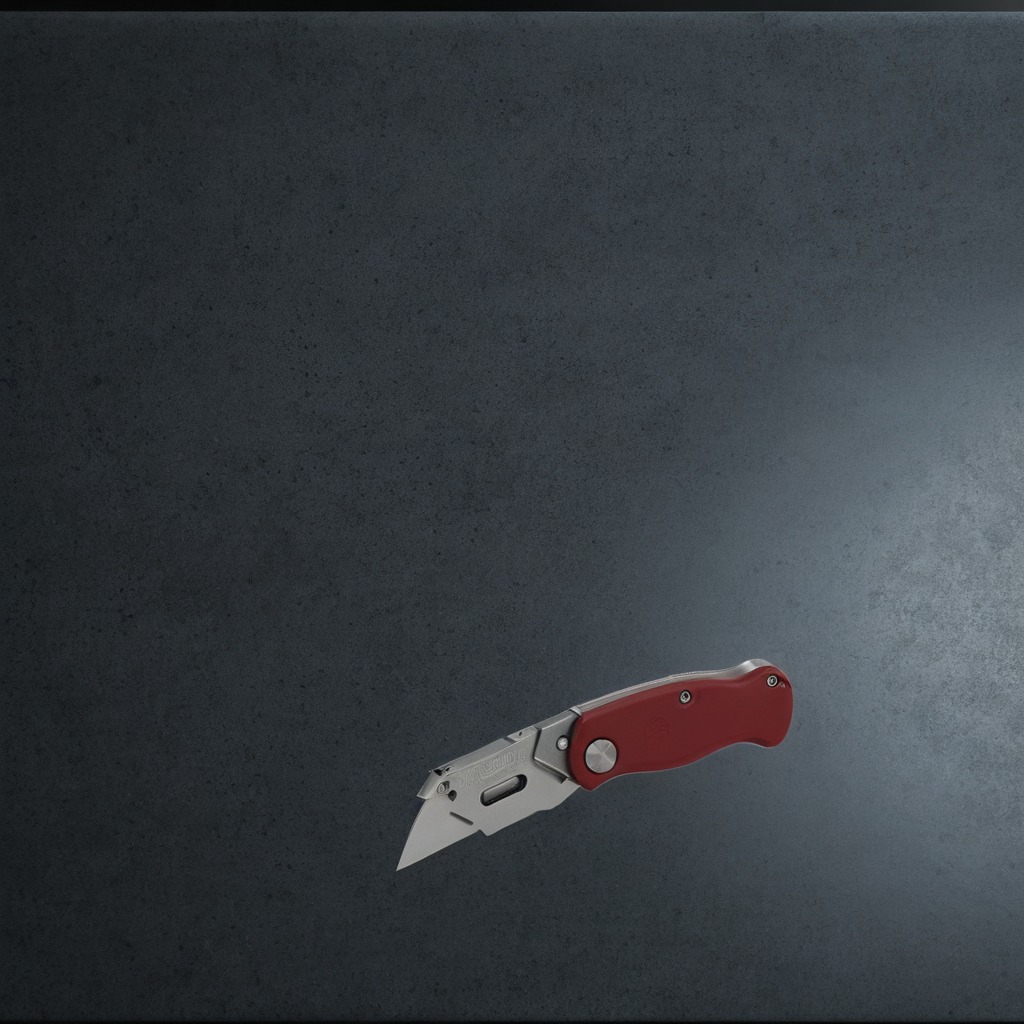
A utility knife lying on a clean granite table inside a workshop at night dim ambient light soft shadows worn but